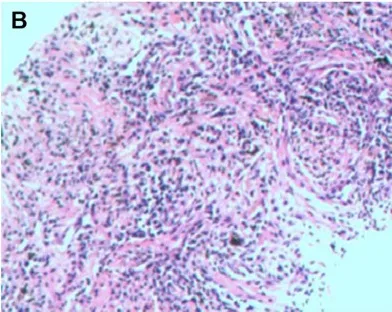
(B) Hematoxylin and eosin stained paraffin sections showed fibrous connective tissue (at x200).
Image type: pathology (h&e)